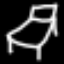
Label: bed